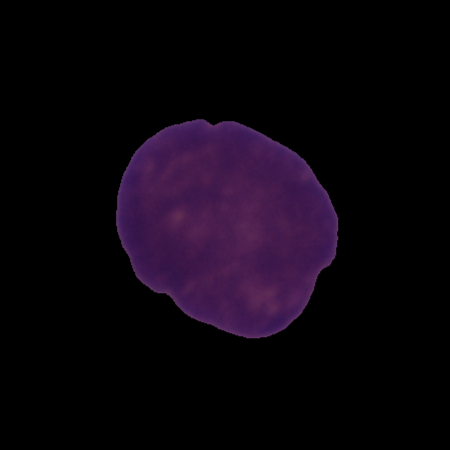
Label: cancer